Question: I'm trying to draw an animated arc around a CSS styled text, which looks like a rounded icon.
Since it could be either an arc or a circle (because the rounded icon inside would hide the internal part of it), there are several solutions using only CSS, like <URL>.
But I would like the line to be rounded at the ends. Something like this:

I'm not sure if it is possible. Any ideas?
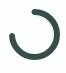
Answer: <URL>
Okay, so I ripped off part of <URL> and added these two blocks of code:
'''
.wrapper::after{
content:'';
display:block;
width:5px;
height:5px;
background:#004466;
border-radius:50%;
position:relative;
left:123px;
z-index:1000;
}
.wrapper .spinner::after{
content:'';
display:block;
width:5px;
height:5px;
background:#004466;
border-radius:50%;
position:relative;
left:118px;
top:-5px;
z-index:1000;
}
'''
It essentially adds two little circles at the ends of the circumference of the pie.
This is what it looks like in Firefox 37.0.1:

This solution may be a little bit "quick and dirty" but it does the job. Of course Canvas is far more suitable for this.